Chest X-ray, PA view. Patient: 31 years old, sex F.
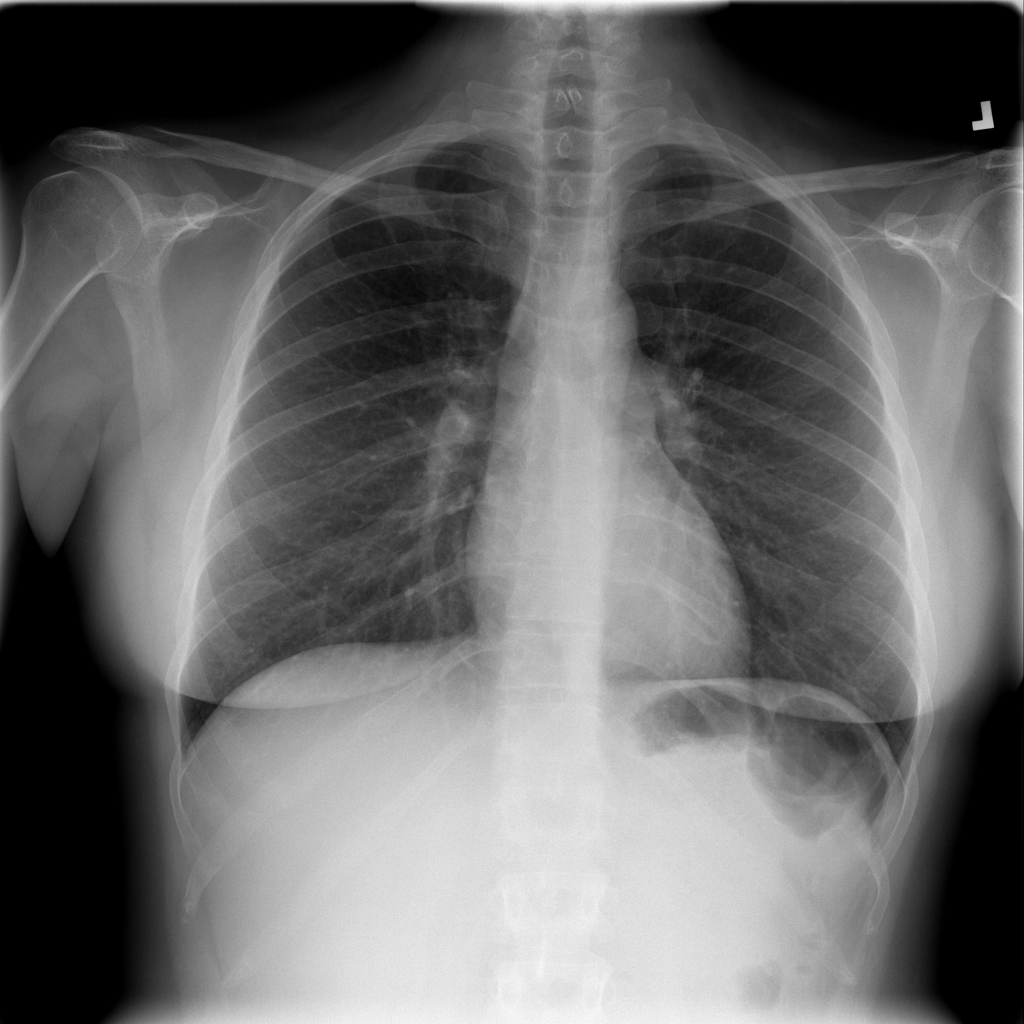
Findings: No Finding